Question: I have to create following class hierarchy.

I started this way:
'''
public class Student {
private String name;
private int credits;
public Student(String name, int credits) {
this.name = name;
this.credits = credits;
}
public String getName(){
return name;
}
public void setName(String name) {
this.name = name;
}
// ...the same for "credits"...
public String toString(){
return "name: "+this.name+", credits: "+this.credits;
}
public void print(){
System.out.print(this.toString);
}
}
public class DailyStudent extends Student {
private int scholarship;
public DenniStudent(int scholarship) {
this.scholarship = scholarship;
}
public int getScholarship(){
return scholarship;
}
public void setScholarship(int scholarship) {
this.scholarship = scholarship;
}
public String toString(){
return "Scholarship: "+scholarship;
}
}
'''
The class called will look almost the same as the class .
Now I have to create the class , where I will test what I just created. In this class I should create the instances (objects) from each class above with using declared constructor (with all arguments). On all created objects I should apply the methods and .
But here I am facing the problem - I don't know, how to set up the class and how to create there all needed instances... and how to use there the method , if this method is only int the class.
I am total Java newbie, but, are two 2 first methods correct?
Thank you guys for your help and patience.
implementation of the method:
'''
public class StudentTest {
public static void main(String[] args) {
DailyStudent daily = new DailyStudent(1000);
daily.print(); // this is what I mean
}
}
'''
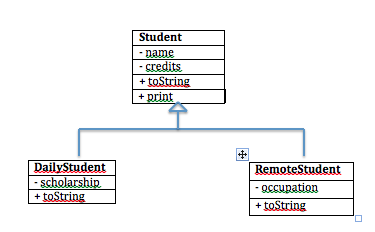
Answer: Yes, it looks fine. Is that what you want 'toString' to return though? Also, take a look at abstraction, unless your professor hasn't talked about that yet. Maybe they will introduce this topic. As you can see the 'toString()' method is used in all 3 classes. And you have a class hierarchy.